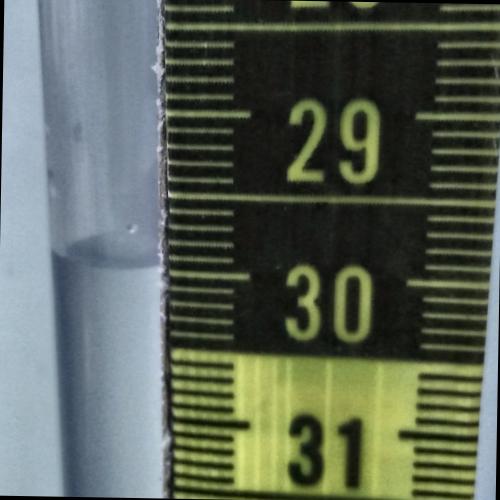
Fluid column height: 30.0 cm